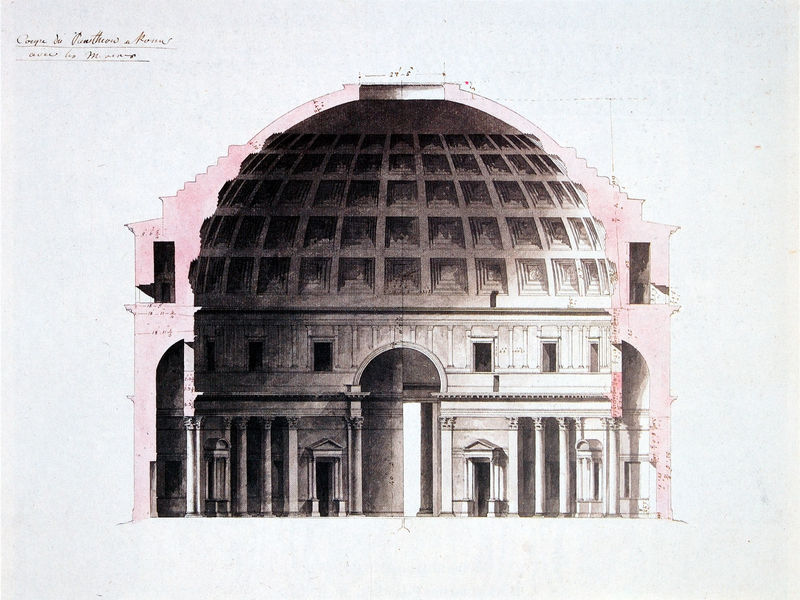
Titel: Pantheon in Rom - Schnitt
Künstler: Carl von Fischer
Standort: München
Institution: Sammlung Lang
Schlagwörter: schatten, fenster, grau, schwarz, skizze, säule, säulen, tür, weiss, zeichnung, dach, gebäude, haus, masse, wand, architektur, schale, sockel, kirche, decke, innen, klassizismus, front, renaissance, rosa, kreis, rund, schrift, bogen, fassade, italien, türen, giebel, mauer, grafik, monochrom, saal, rundbogen, kuppel, arch, arches, architecture, church, column, columns, corinthian, palace, red, white, window, black, dark, grey, interior, old, painting, wall, windows, inschrift, pattern, pink, brown, floor, innenansicht, podest, tor, halle, pfosten, bögen, gang, nische, arkade, antike, moschee, torbogen, dom, schnitt, kuppe, stich, schwarzweiß, text, beschriftung, entwurf, architrav, kapitelle, pantheon, rom, kapitell, fries, portal, tore, wandaufriss, mauern, antik, götter, classic, classical, roman, stone, konstruktion, building, kapelle, roof, vorderansicht, plan, eingan, tempel, kassetten, kassettendecke, light, entrance, drawing, paper, maria, korinthisch, kupferstich, black and white, ornament, sketch, french, querschnitt, quadrat, grpahik, cement, monument, door, marble, kasette, kassette, aufriss, michelangelo, petersdom, zentralbau, antique, arc, architectural drawing, archway, coffer, collums, columms, copula, cross-section, design, dome, doors, historical, history, kassettiert, kassettierung, oculus, okulus, opaion, opeion, pantehon, pediment, rome, rotunde, section, temple, cathedral, ink, niches, square, walls, kassetierung, maß, architect, buildings, ceiling, cupola, elevation, gate, place, construction, watercolor, signature, museum, study, measurements, squares, türbögen, lines, god, schrfit, globe, doorway, round, mase, vault, chapel, big, engineering, measurement, raphael, diagram, proportions, sülen, concrete, tomb, recess, vaulted ceiling, architectural, blueprint, pillars, zeichnung#, savoia, parthenon, capitals, coffering, buttressing, architectur, chadows, entablature, architechture, coloum, boullee, doree, scetch, hole, circular, coffers, panels, doorways, w, symmetric, archteture, archtecture, architrave, architeturew, composite, cassette, timpanon, squars, catedral, segment, cuppola, pantenon, cassettes, cassets, agrippa, architectural sketch, annotated, openings, dimensions, dental, repeated, classroom, cupula, panopticon, kupola, pillers, round roof, osculum, bascilica, panetheon